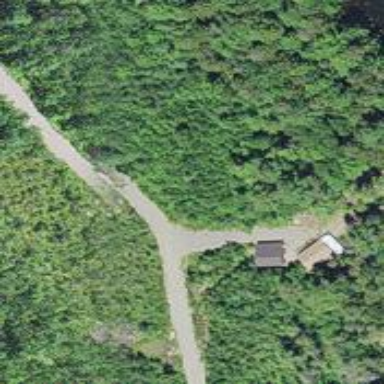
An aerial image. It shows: Driveway.